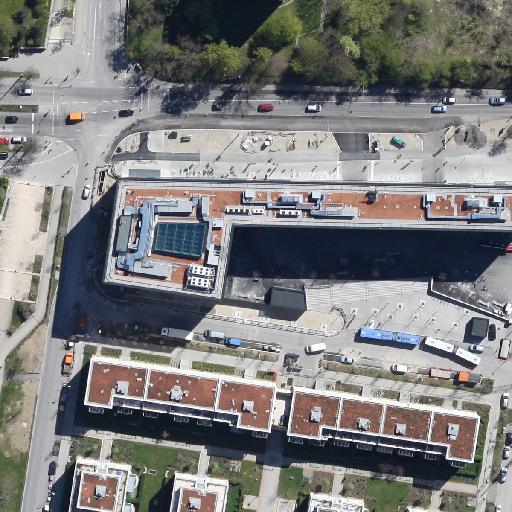
Referring expression: van in the parking area